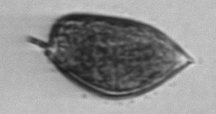
Label: Prorocentrum_micans